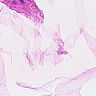
Metastatic tissue present: no